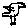
Label: bird